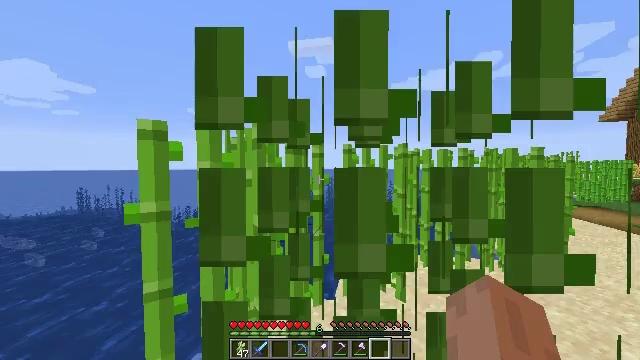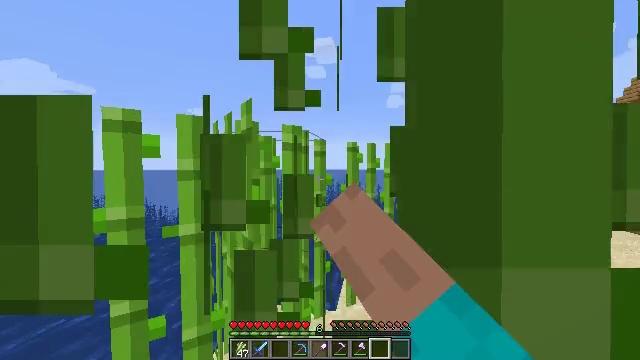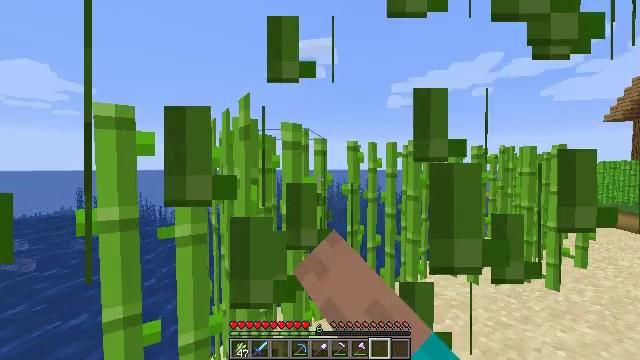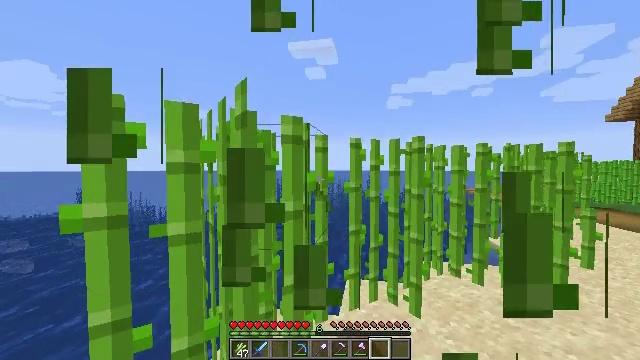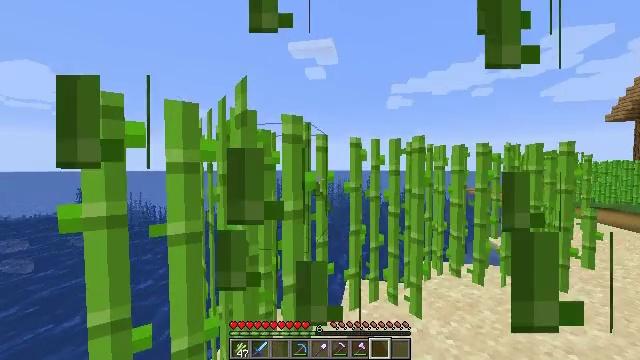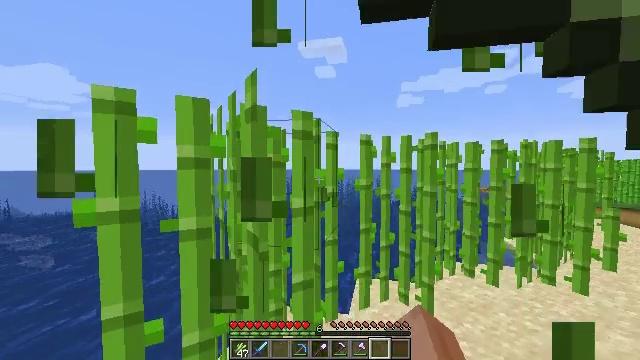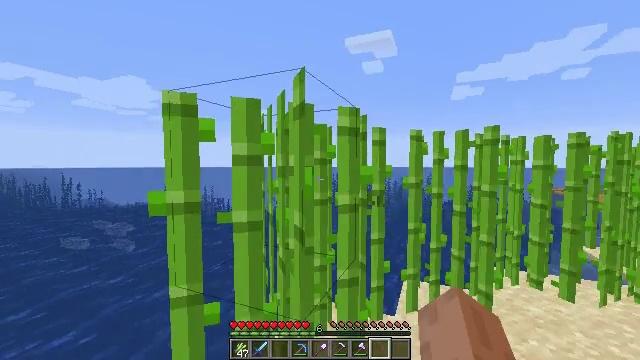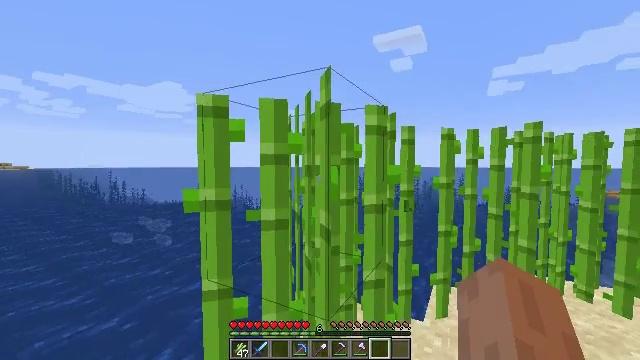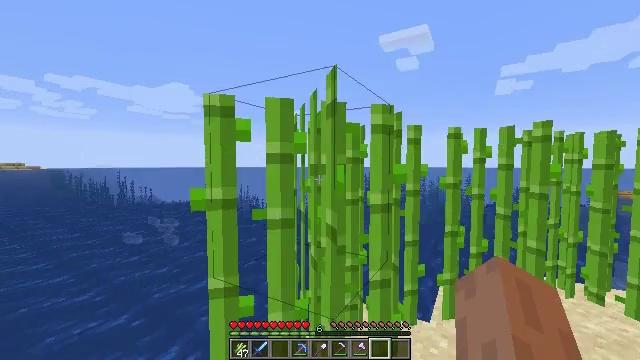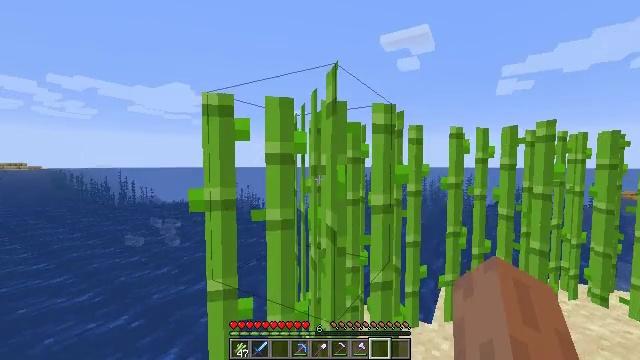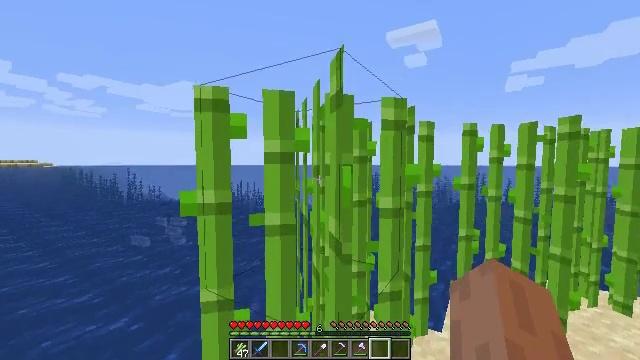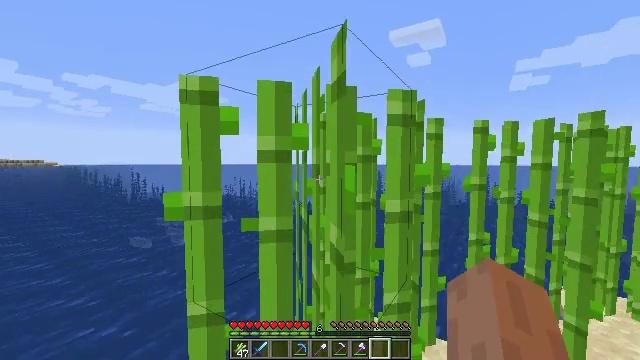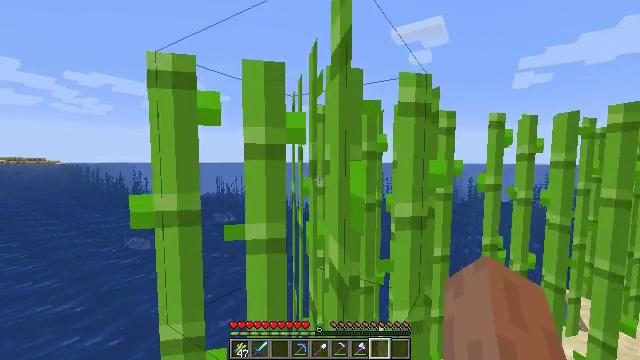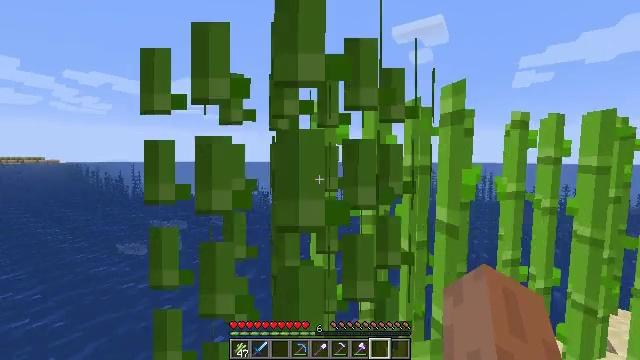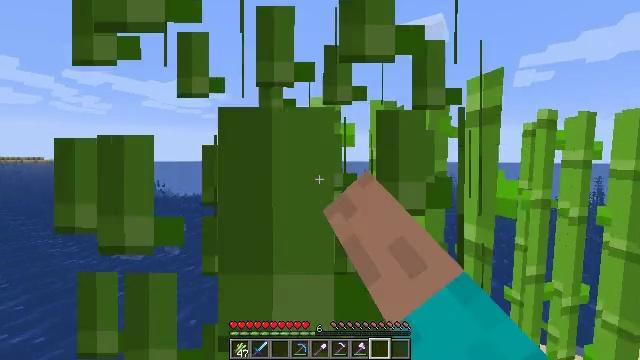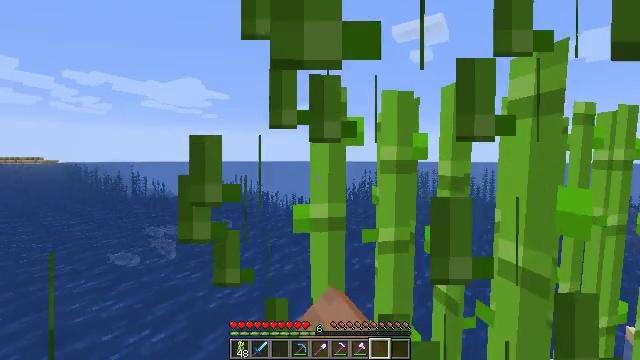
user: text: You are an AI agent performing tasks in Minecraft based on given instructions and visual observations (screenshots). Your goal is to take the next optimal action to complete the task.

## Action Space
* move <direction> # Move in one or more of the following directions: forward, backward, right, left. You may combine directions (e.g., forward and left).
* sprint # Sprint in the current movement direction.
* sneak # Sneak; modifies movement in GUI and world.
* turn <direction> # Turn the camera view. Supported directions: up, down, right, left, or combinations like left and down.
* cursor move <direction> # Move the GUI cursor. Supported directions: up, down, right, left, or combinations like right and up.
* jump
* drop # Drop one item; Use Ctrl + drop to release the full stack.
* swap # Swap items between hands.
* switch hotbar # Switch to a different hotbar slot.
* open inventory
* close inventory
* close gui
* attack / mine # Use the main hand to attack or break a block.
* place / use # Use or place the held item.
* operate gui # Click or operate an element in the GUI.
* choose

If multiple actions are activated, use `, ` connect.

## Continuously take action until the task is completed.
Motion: motion action
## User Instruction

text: Collect sugar cane near water sources.
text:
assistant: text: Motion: attack / mine
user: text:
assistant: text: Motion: attack / mine
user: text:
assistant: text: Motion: no_op
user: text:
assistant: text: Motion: no_op
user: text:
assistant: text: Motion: turn left
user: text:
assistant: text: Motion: turn left
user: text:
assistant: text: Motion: turn left
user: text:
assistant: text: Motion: turn left
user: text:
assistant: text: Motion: move forward
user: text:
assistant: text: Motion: move forward, turn left
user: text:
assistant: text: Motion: move forward
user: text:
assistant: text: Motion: move forward
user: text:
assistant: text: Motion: move forward, attack / mine
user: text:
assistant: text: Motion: move forward, attack / mine
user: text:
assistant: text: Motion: no_op
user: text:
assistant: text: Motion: no_op
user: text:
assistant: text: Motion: turn right
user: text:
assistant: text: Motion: turn right
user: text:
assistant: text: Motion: turn right
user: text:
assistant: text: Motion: turn right
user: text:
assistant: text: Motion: turn right
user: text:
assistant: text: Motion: turn right
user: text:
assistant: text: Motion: move forward
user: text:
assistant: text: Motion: move forward, attack / mine
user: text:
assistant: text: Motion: move forward, attack / mine
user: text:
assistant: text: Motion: move forward
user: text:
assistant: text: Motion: no_op
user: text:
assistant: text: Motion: no_op
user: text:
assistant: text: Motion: no_op
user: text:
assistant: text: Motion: no_op